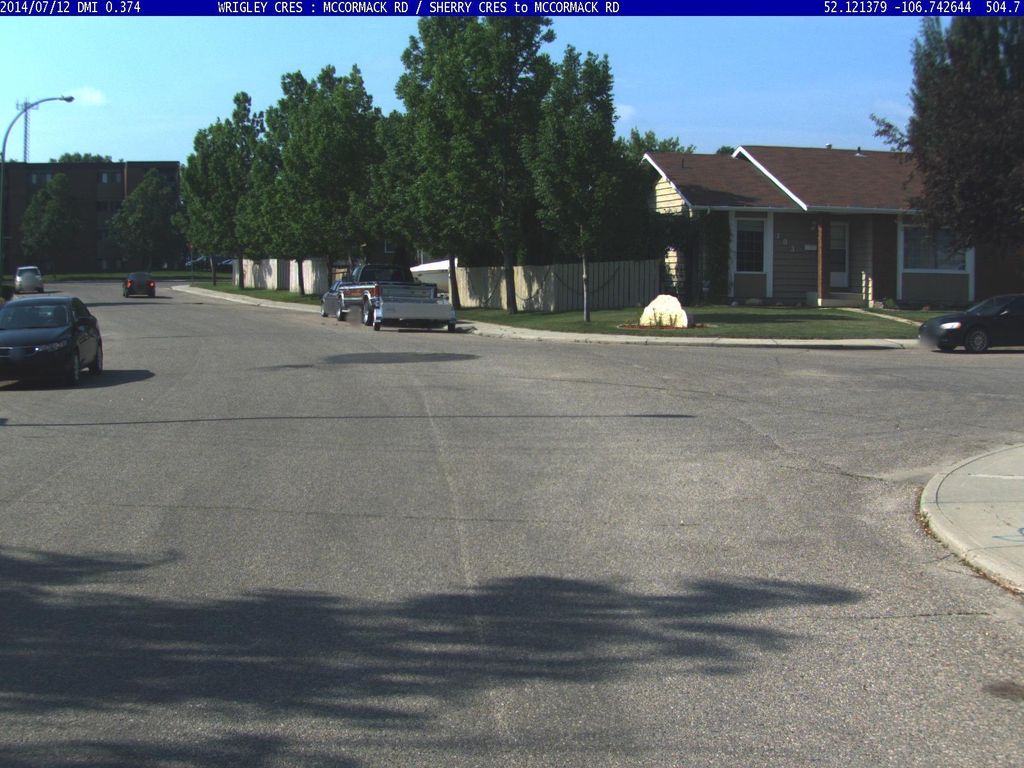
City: saskatoon